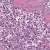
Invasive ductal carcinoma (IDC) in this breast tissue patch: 1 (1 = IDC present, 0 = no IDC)